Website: crate-barrel
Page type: gifting
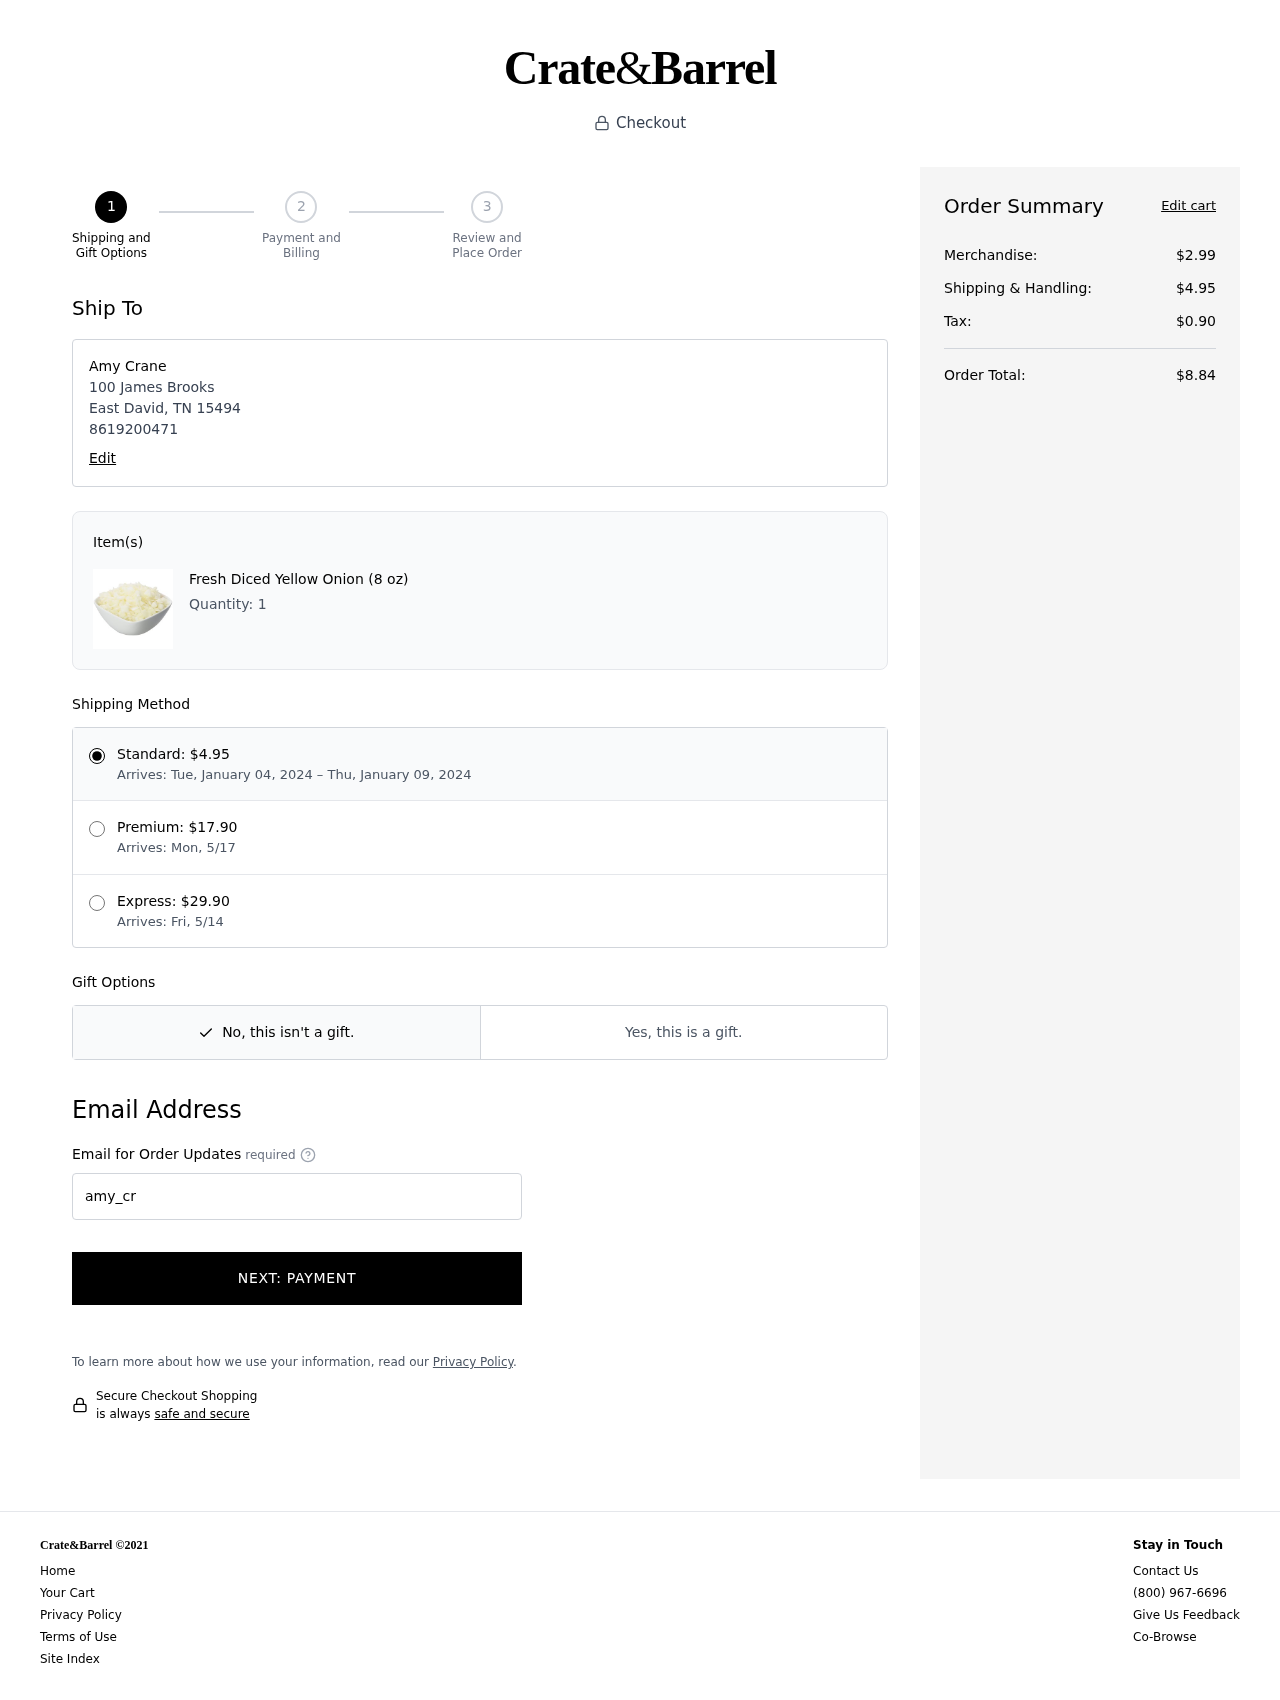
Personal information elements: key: PII_CITY
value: East David
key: PII_FULLNAME
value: Amy Crane
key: PII_PHONE
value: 8619200471
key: PII_POSTCODE
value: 15494
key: PII_STATE_ABBR
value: TN
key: PII_STREET
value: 100 James Brooks
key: PII_EMAIL
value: amy_crane@hotmail.com
Product elements: key: PRODUCT1_NAME
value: Fresh Diced Yellow Onion (8 oz)
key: PRODUCT1_QUANTITY
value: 1
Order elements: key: ORDER_SHIPPING_DATE
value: January 04, 2024
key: ORDER_DELIVERY_DATE
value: January 09, 2024
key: ORDER_SUBTOTAL
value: $2.99
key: ORDER_SHIPPING_COST
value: $4.95
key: ORDER_TAX
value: $0.90
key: ORDER_TOTAL
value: $8.84